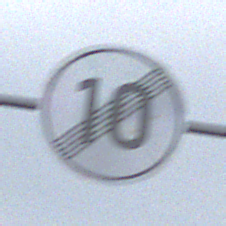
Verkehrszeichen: EndeGeschwindigkeit10
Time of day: MorningAfternoon
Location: Outdoor (RoadRail)
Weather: PartlyCloudy
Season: NotSpecified
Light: Natural